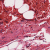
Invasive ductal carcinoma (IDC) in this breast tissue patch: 0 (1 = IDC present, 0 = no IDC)